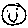
Label: smiley face